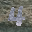
Label: 4